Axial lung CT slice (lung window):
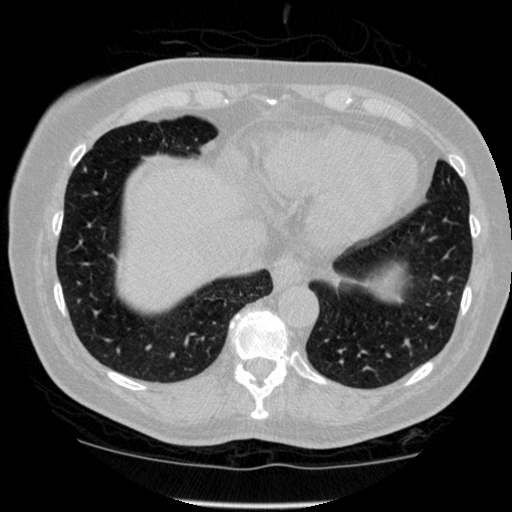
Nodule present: no